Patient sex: M
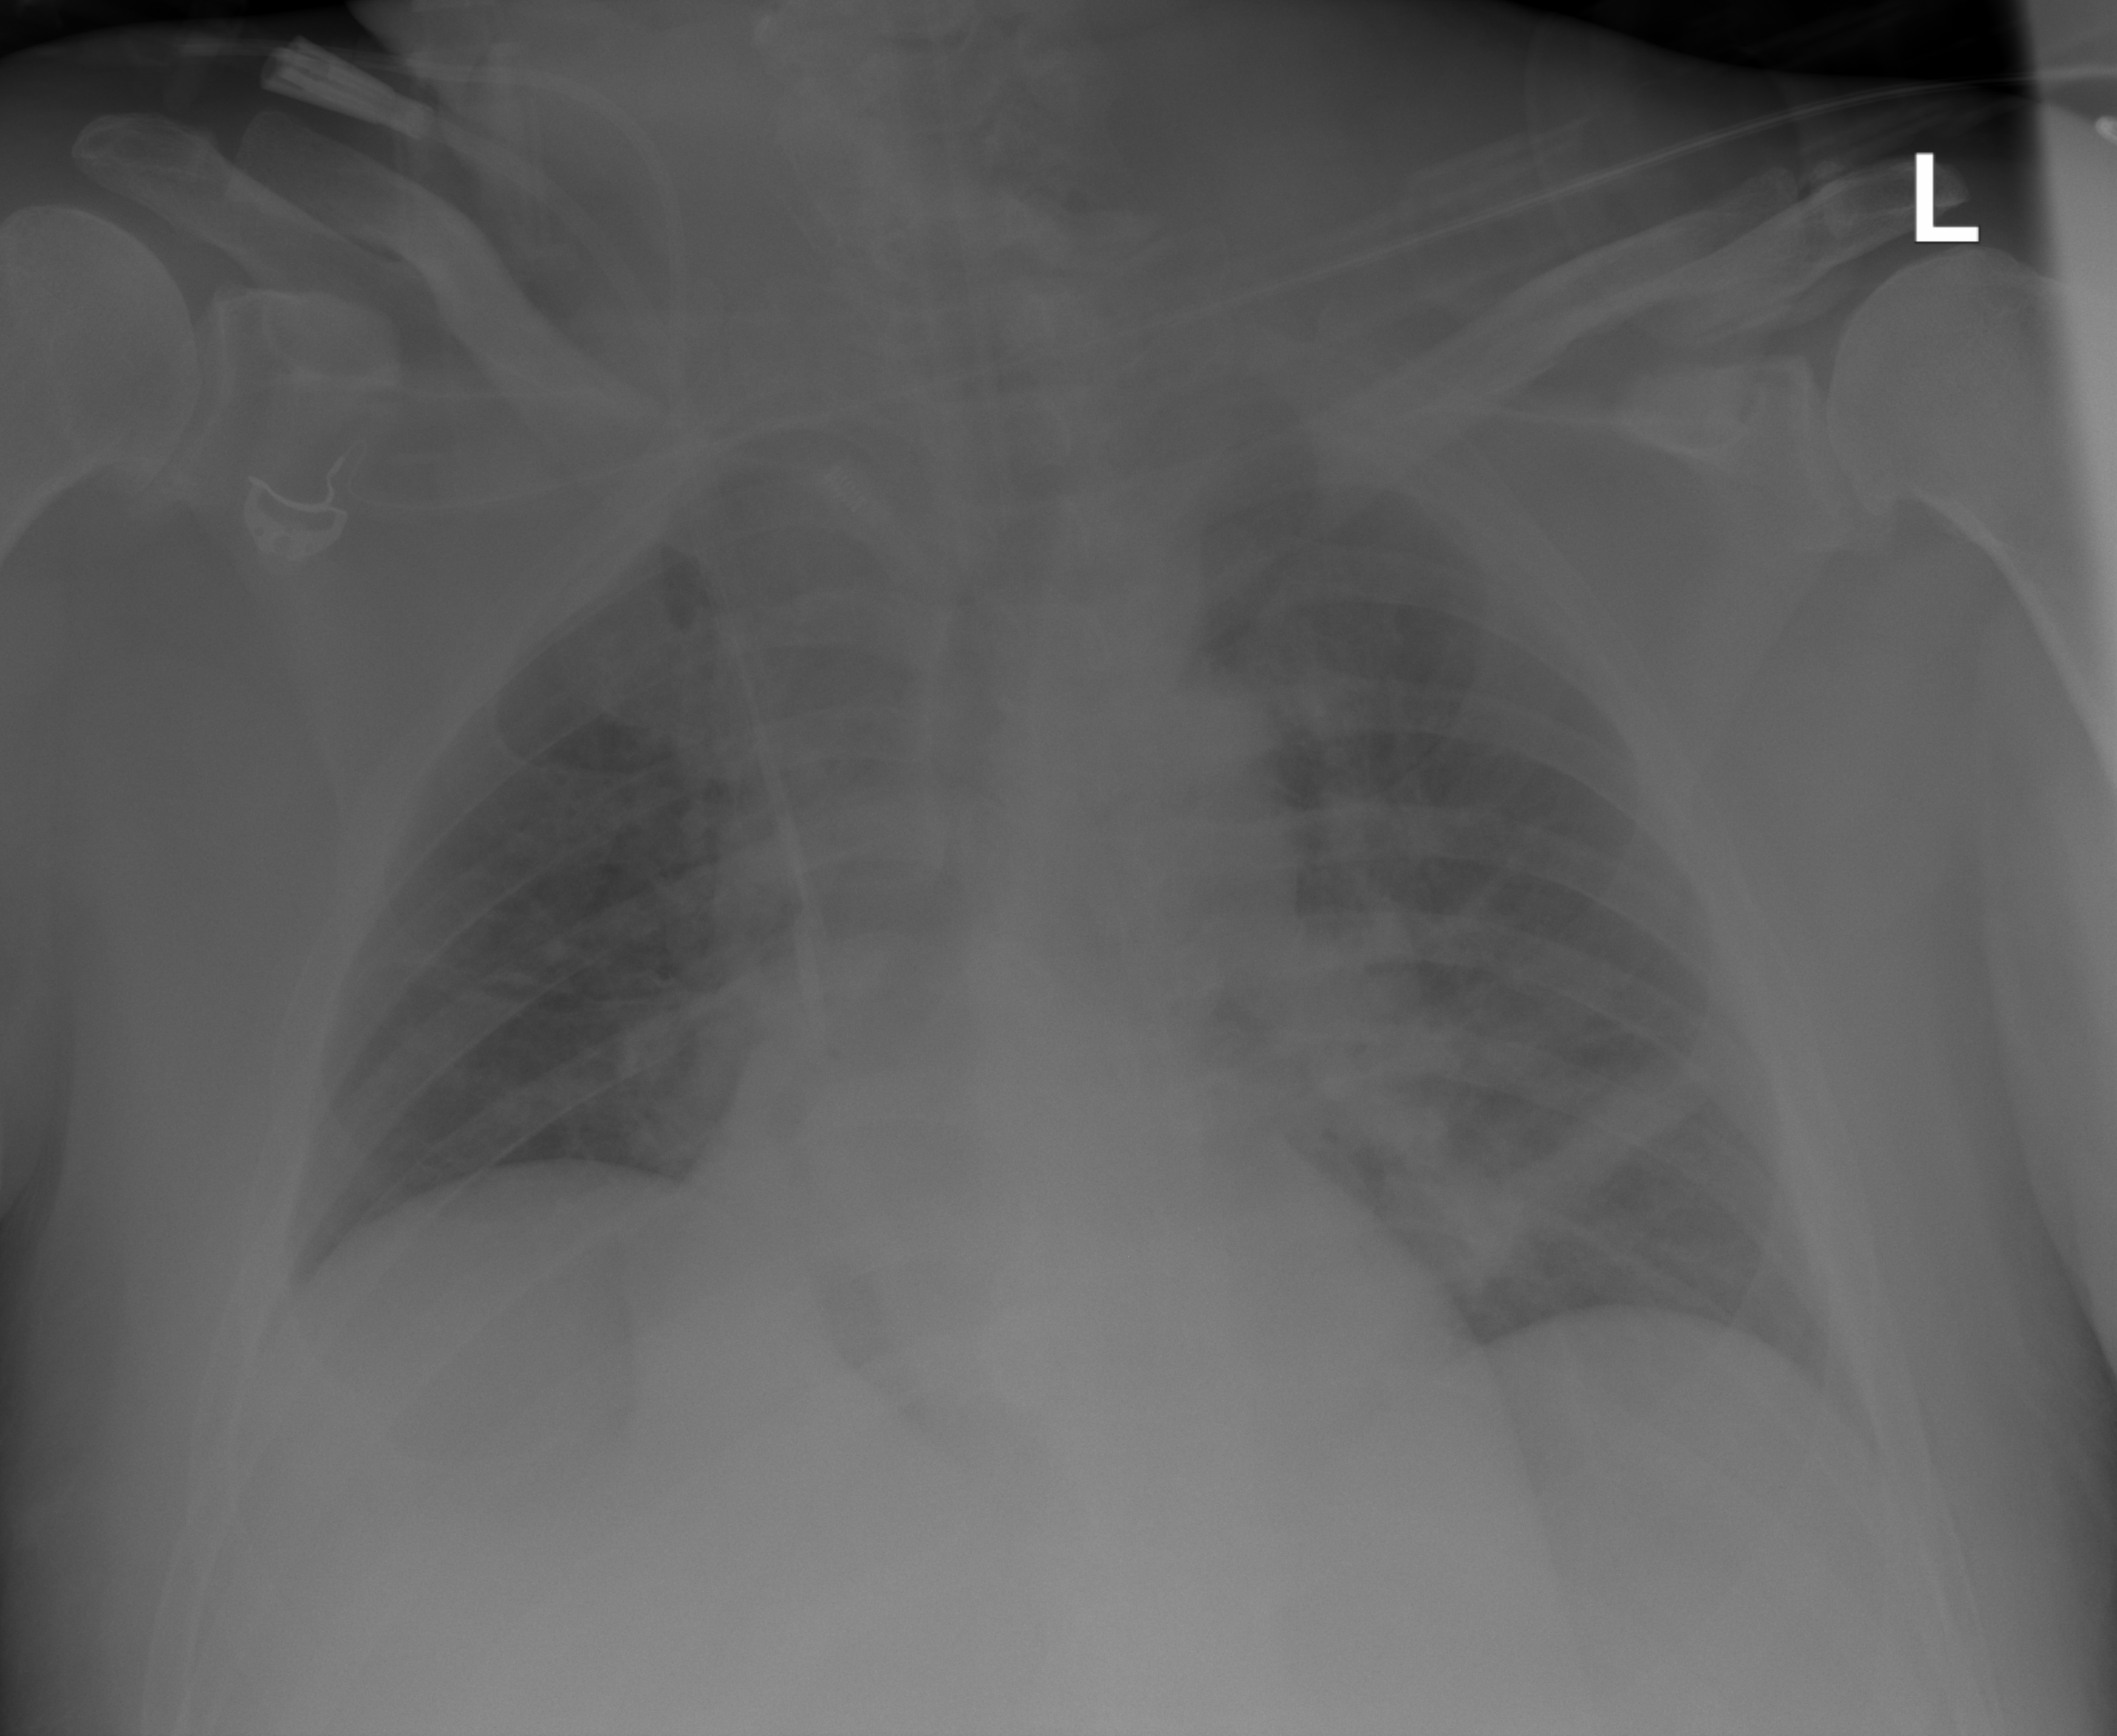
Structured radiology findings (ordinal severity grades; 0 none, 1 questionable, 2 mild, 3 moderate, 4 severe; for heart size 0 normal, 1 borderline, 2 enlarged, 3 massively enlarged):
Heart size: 0
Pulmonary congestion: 0
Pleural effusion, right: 0
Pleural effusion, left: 0
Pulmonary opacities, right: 0
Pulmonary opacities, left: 0
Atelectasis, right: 2
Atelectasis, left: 2